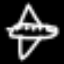
Label: airplane